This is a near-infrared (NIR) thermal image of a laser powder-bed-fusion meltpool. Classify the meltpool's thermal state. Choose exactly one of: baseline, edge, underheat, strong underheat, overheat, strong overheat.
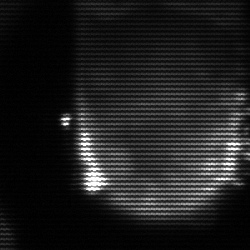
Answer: baseline